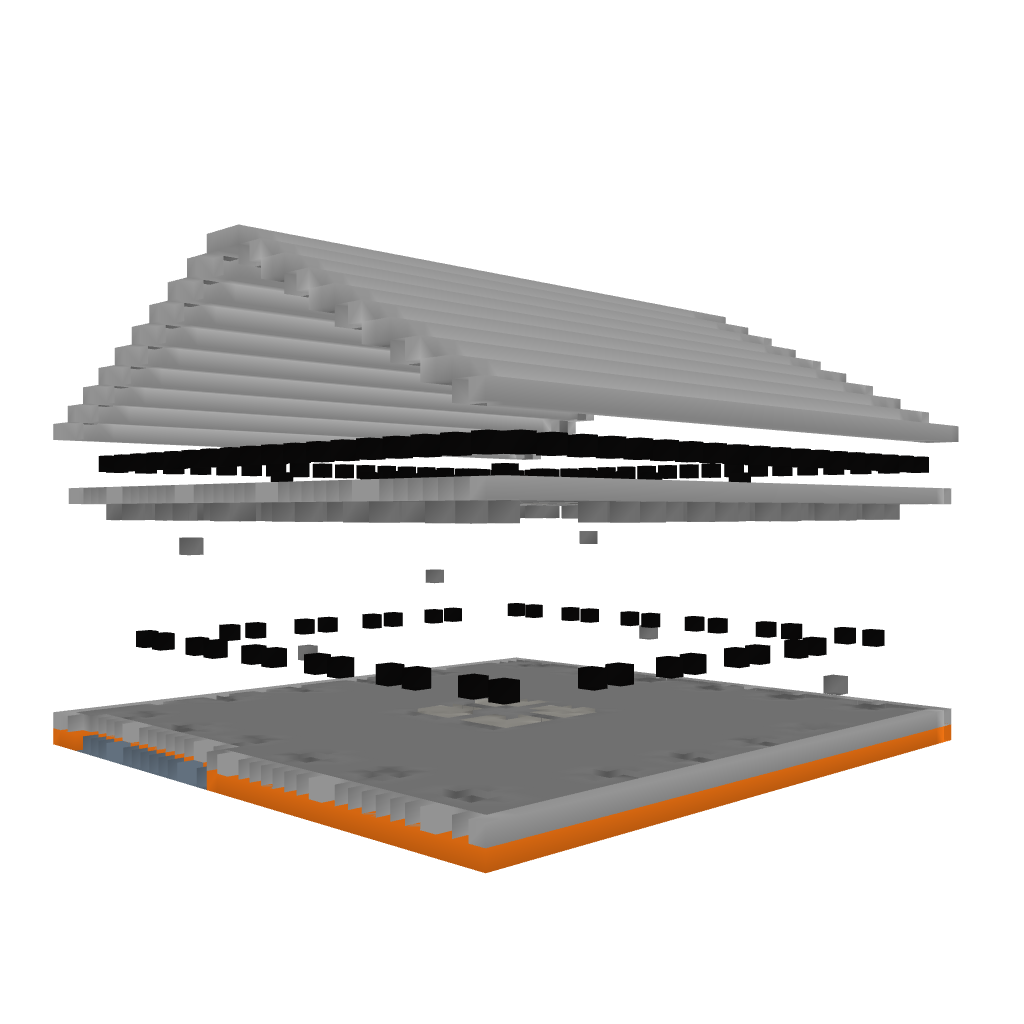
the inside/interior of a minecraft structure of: Tempel-Zeus